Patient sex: M
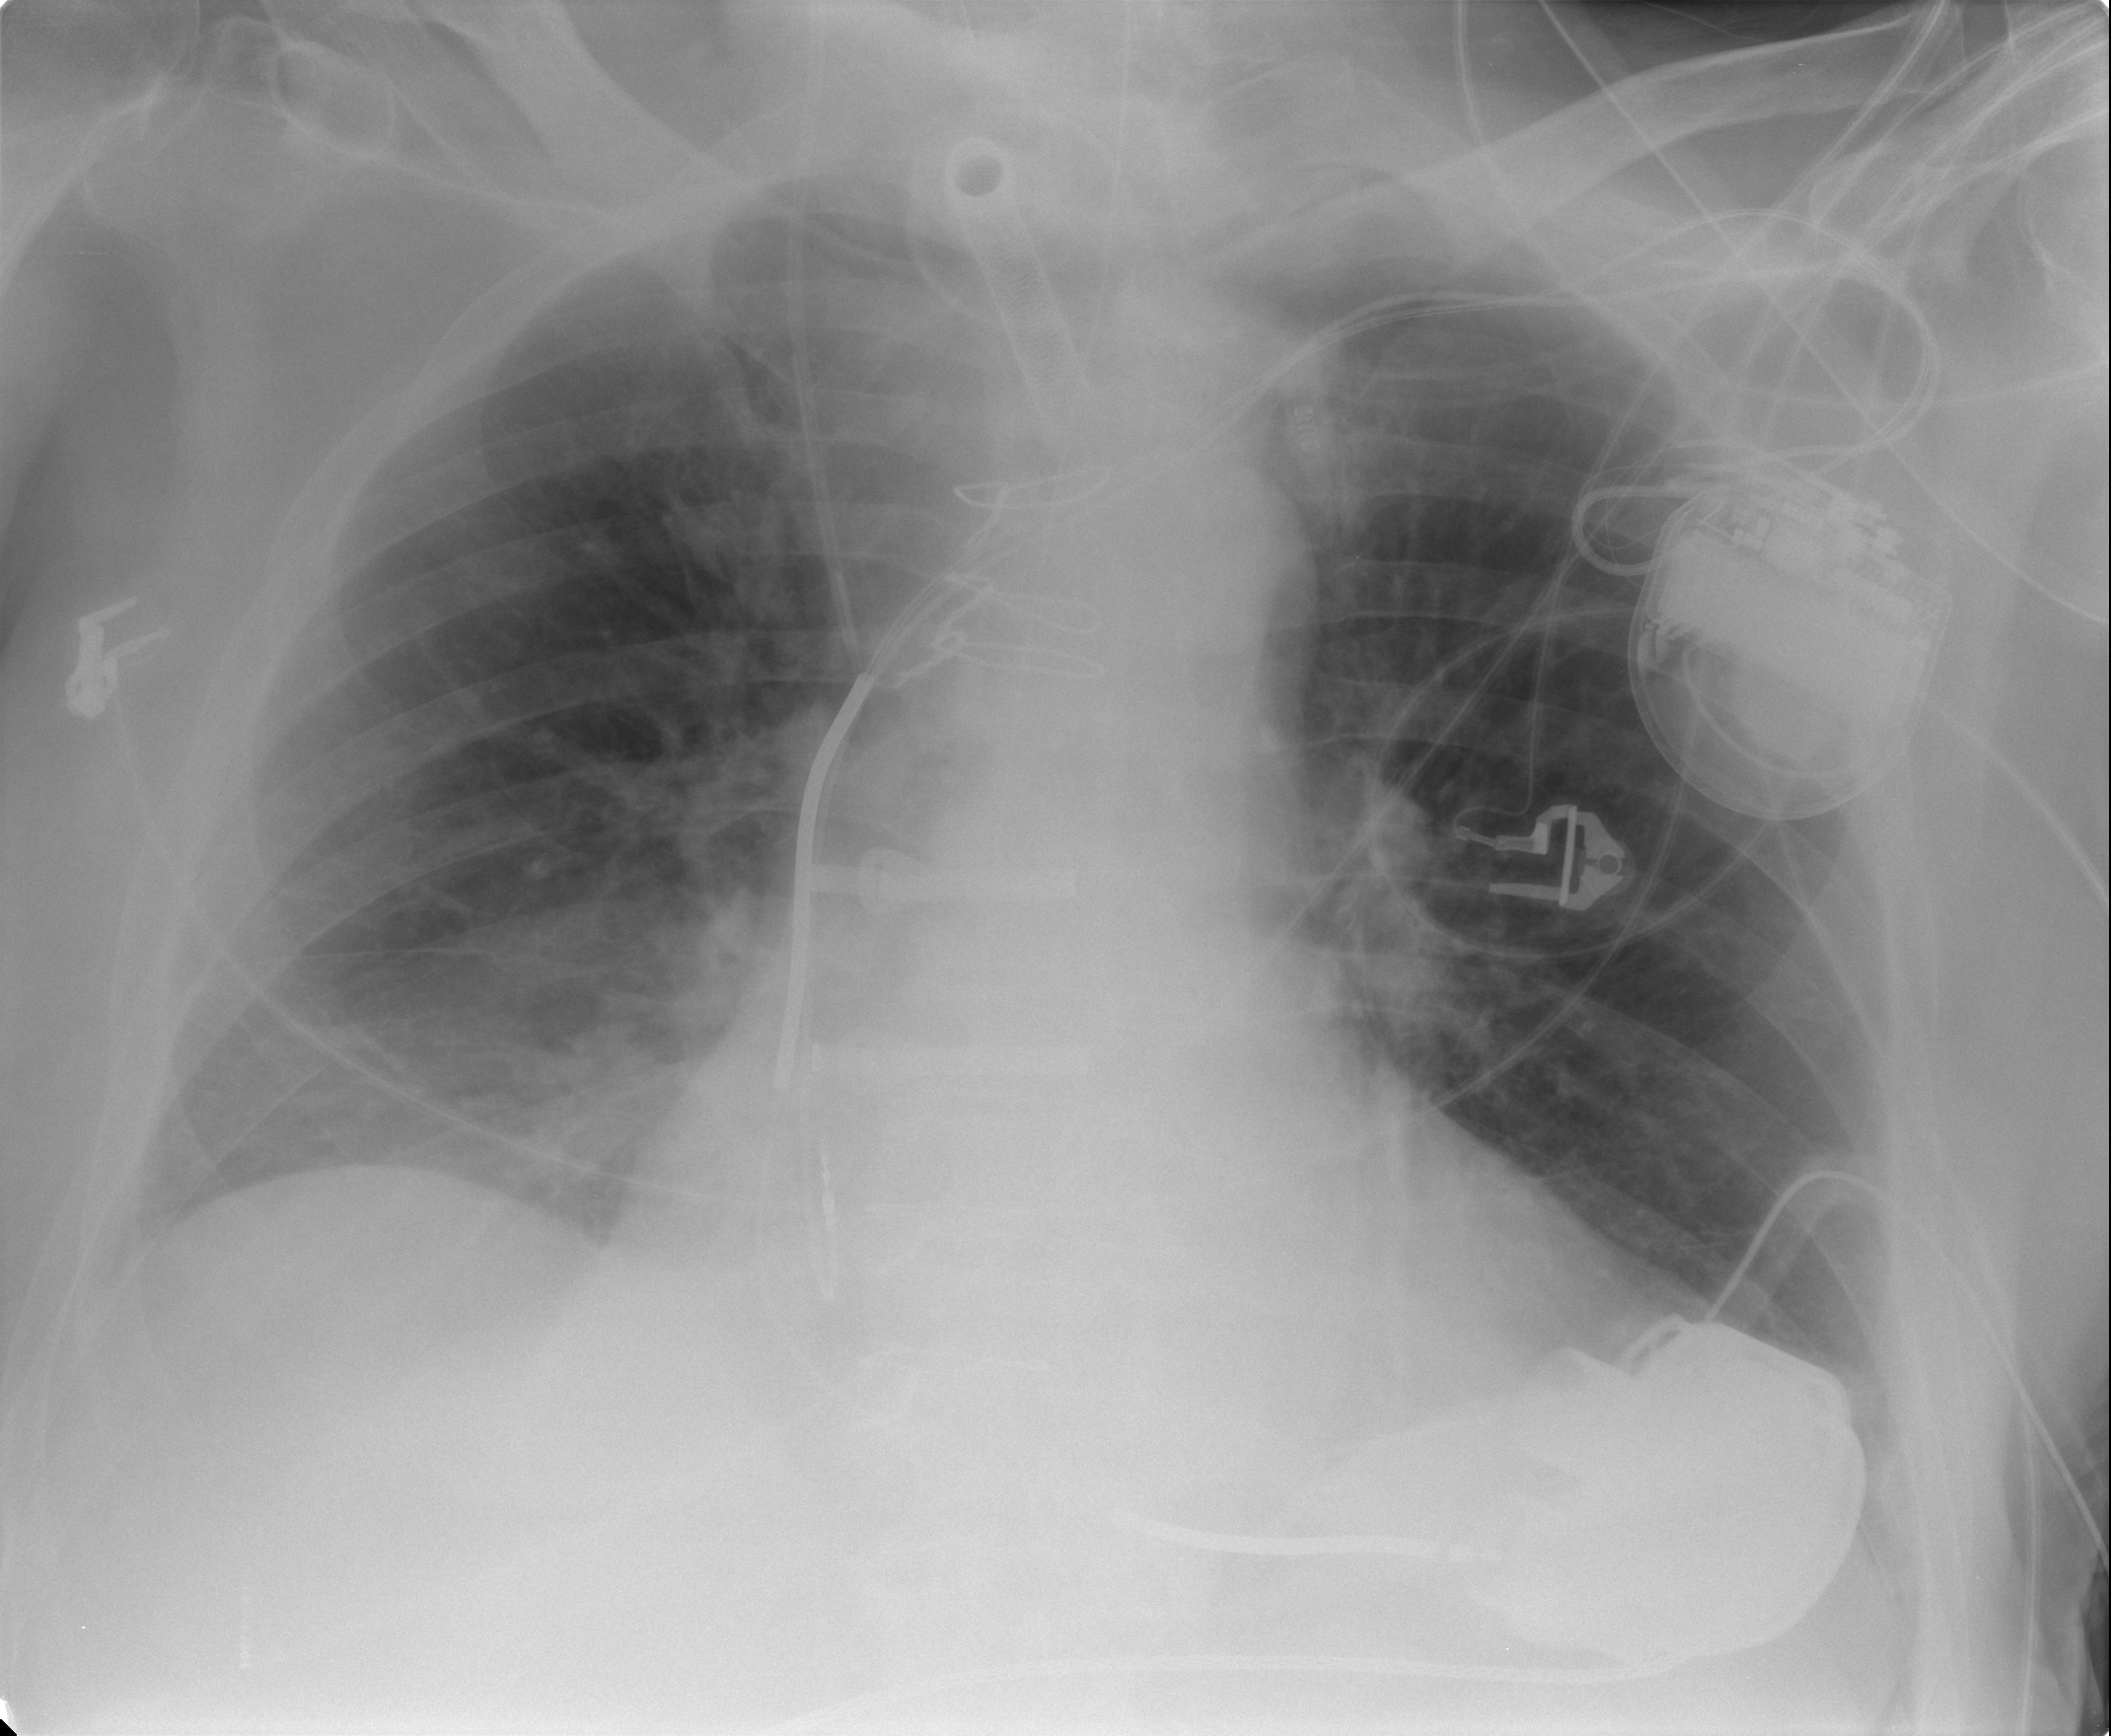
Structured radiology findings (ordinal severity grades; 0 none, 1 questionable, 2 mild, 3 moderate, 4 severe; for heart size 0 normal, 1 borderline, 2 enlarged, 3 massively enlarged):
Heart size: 2
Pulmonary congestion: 0
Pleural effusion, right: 2
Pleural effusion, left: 1
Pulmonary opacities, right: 0
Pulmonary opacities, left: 0
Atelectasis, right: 0
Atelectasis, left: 0